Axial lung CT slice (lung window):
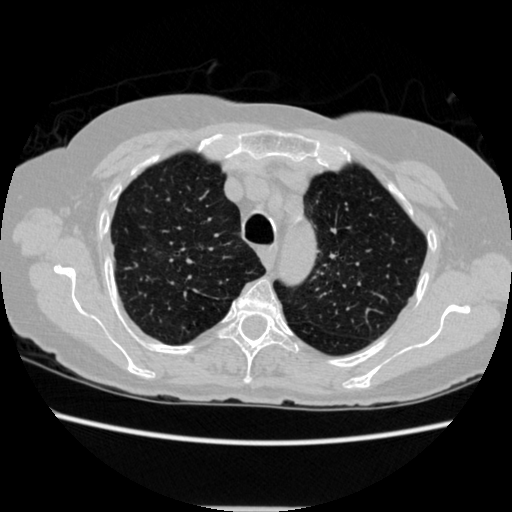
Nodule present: no